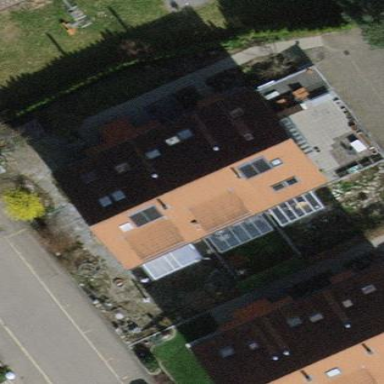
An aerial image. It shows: Terrace building.